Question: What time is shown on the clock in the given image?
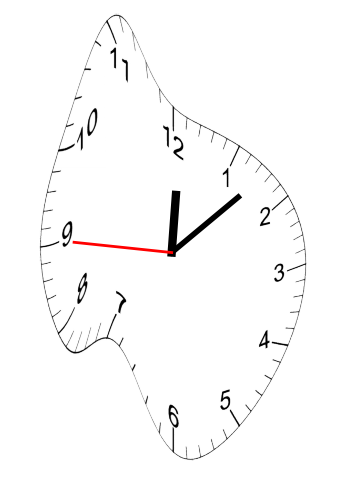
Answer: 12:07:45